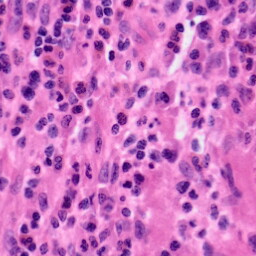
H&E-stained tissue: Colon